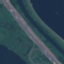
Label: Highway